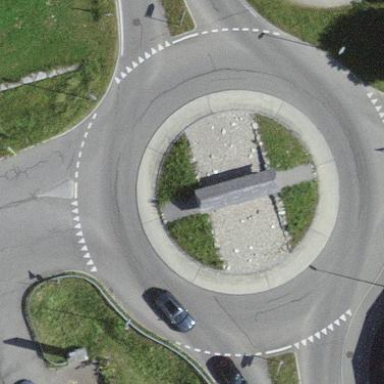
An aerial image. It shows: Secondary road leading to roundabout.